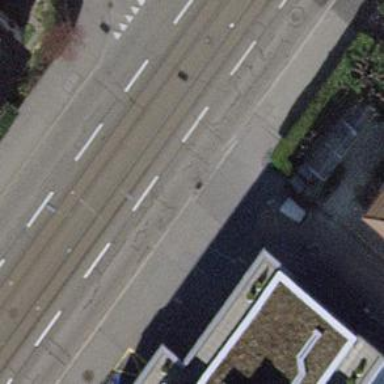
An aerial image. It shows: Unmarked crossing with traffic calming table.